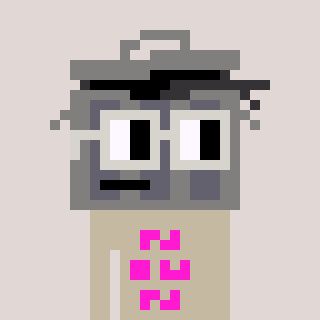
a pixel art character with square light gray glasses, a trashcan-shaped head and a bege-colored body on a warm background